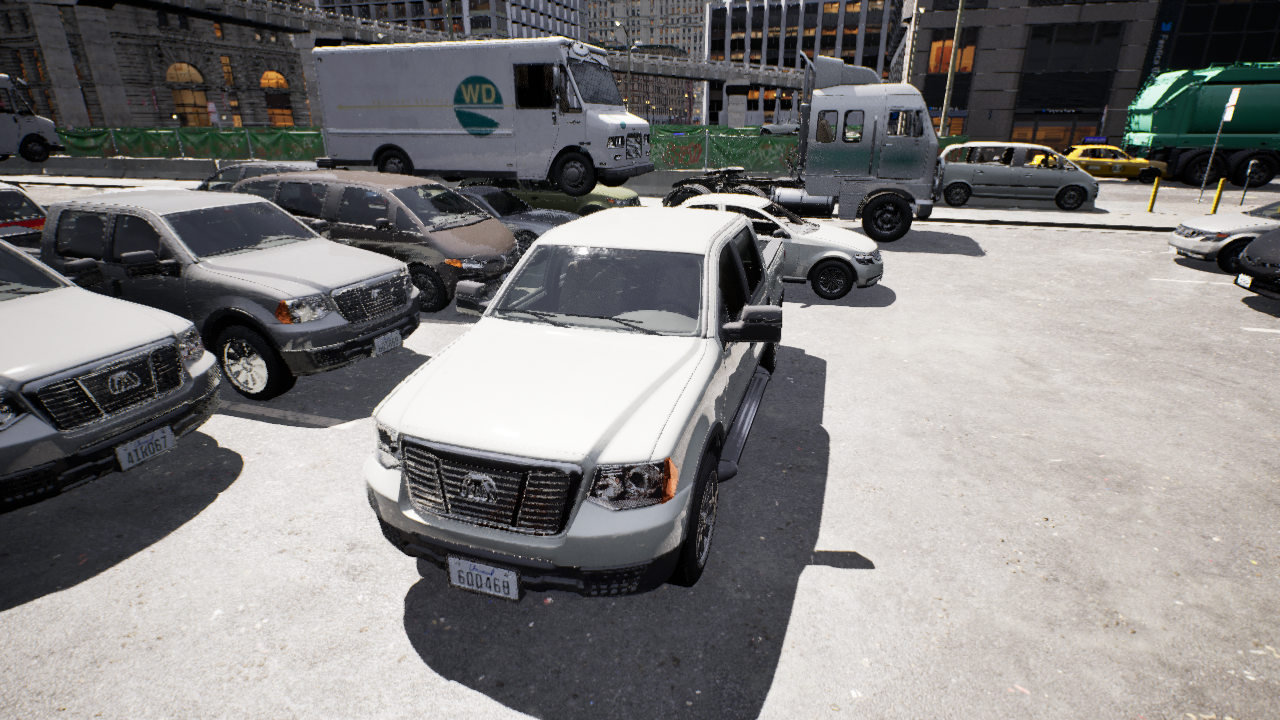
Venue: arterial
Lighting: clear day
Vehicle rig: pickup